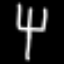
Label: fork